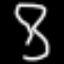
Label: hourglass